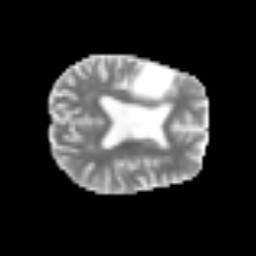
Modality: MD
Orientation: axial
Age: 76
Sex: female
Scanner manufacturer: siemens
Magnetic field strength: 3 T
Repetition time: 3.2 s
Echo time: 0.081 s